Question: Hello all I am making an app that uses a tab bar controller with three tabs as well as a slide out navigation drawer. and my question is how do I put a bar button item in the top left hand corner. It doesn't show when I run my app but it shows in a regular view controller. here is the code I have.
'''
#import "FirstViewController.h"
#import "SWRevealViewController.h"
@interface FirstViewController ()
@end
@implementation FirstViewController
- (void)viewDidLoad
{
[super viewDidLoad];
[[UITabBar appearance] setTintColor:[UIColor redColor]];
[self.tabBarController setTitle:@"News"];
// Change button color
_sidebarButton.tintColor = [UIColor colorWithWhite:0.1f alpha:0.9f];
// Set the side bar button action. When it's tapped, it'll show up the sidebar.
_sidebarButton.target = self.revealViewController;
_sidebarButton.action = @selector(revealToggle:);
// Set the gesture
[self.view addGestureRecognizer:self.revealViewController.panGestureRecognizer];
}
- (void)didReceiveMemoryWarning
{
[super didReceiveMemoryWarning];
// Dispose of any resources that can be recreated.
}
@end
'''

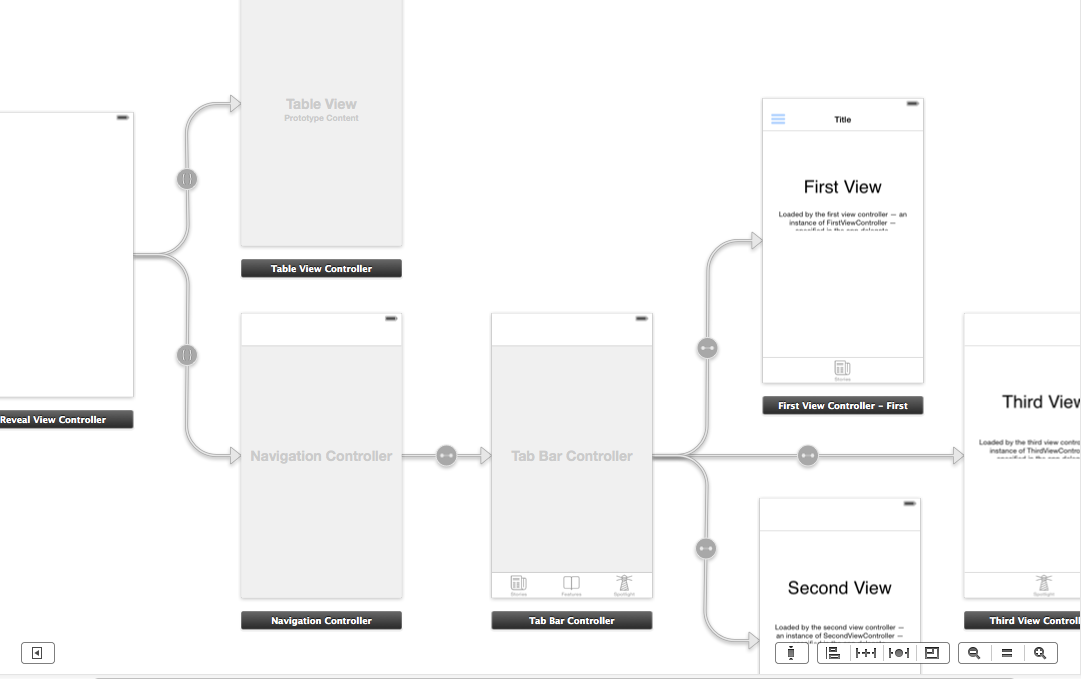
Answer: Since you seem to be using storyboard, my recommendation is to find the 'Bar Button Item' in the 'Object Library' and drag it into the top left hand corner of your FirstViewController (and any other controller that you want the button in). This will replace the original back button created by the Navigation Controller with your own button. In the button's Attribute Inspector you can give it an image, and connect it to your code by control+dragging to your 'FirstViewController.h' file.